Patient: sex M, age 36
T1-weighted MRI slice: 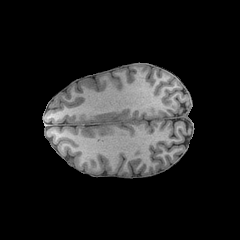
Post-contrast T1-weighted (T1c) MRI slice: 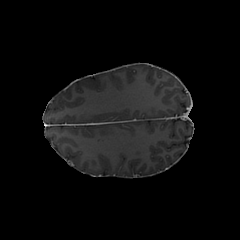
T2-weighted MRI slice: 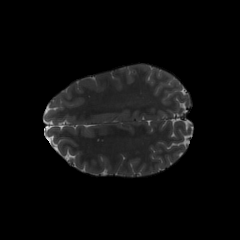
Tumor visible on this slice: no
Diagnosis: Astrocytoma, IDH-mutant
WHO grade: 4